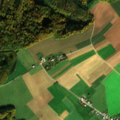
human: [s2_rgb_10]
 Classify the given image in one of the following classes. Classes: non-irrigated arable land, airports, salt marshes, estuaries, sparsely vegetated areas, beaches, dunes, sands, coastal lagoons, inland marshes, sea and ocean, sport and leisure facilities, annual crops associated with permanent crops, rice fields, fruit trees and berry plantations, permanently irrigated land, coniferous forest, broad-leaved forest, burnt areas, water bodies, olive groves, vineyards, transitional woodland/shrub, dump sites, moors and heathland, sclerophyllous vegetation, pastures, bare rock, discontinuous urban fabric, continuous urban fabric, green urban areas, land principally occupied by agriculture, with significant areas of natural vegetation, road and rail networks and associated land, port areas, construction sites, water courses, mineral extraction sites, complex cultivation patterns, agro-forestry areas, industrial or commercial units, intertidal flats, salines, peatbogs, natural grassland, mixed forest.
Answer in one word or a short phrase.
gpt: discontinuous urban fabric, non-irrigated arable land, pastures, coniferous forest, mixed forest